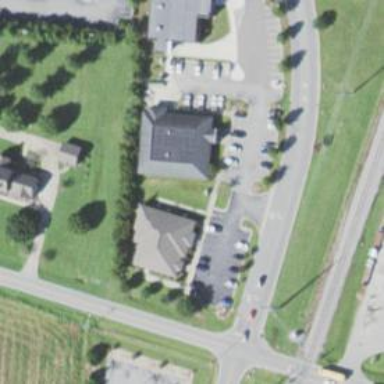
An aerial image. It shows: Healthcare clinic.